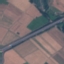
Label: Highway